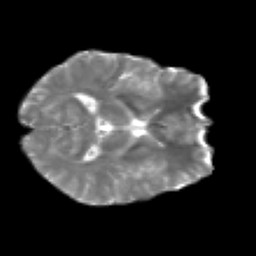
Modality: T2w
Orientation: axial
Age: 27
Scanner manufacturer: siemens
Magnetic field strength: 3 T
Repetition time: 2.2 s
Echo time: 0.084 s